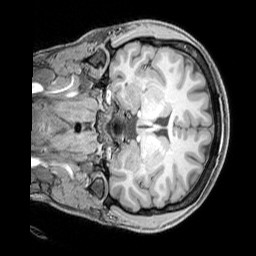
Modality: T1w
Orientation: coronal
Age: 22
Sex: female
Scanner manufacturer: siemens
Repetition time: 2.3 s
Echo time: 0.00226 s